Question: I am attempting to gather data from two separate sources: an AD Domain and an LDAP server.
Below is the code I am using:
'''
switch (dir)
{
case 0:
searchFilter = String.Format("(&(objectClass=user)(employeeID={0}))", lineData[34]);
attr = new string[] { "sn", "givenName", "l", "employeeid", "sAMAccountName" };
uid_ATTR = "sAMAccountName";
eid_ATTR = "EmployeeID";
dirName = "AD";
sr = new SearchRequest(adBaseDN, searchFilter, System.DirectoryServices.Protocols.SearchScope.Subtree, attr);
break;
case 1:
searchFilter = String.Format("(employeeNumber={0})", lineData[34]);
attr = new string[] { "sn", "givenName", "uid", "l", "employeeNumber" };
uid_ATTR = "uid";
eid_ATTR = "employeeNumber";
dirName = "LDAP";
sr = new SearchRequest(ldapBaseDN, searchFilter, System.DirectoryServices.Protocols.SearchScope.Subtree, attr);
break;
default:
WriteLog("Incorrect call to CompareDirectory(). Appropriate values are 0 or 1");
return;
}
try
{
if (dir == 0) { result = adConx.SendRequest(sr) as SearchResponse; }
else { result = ldapConx.SendRequest(sr) as SearchResponse; }
if (result != null)
{ .... etc.
'''
The LDAP search is very fast, returning results in just a few milliseconds. The AD search, however, is quite slow, taking between 5 and 11 seconds to return a result.
At this point, I'm not sure if this is an issue with my filter, or an issue with AD. A quick Wireshark trace is showing the following, looks like a timeout:

I am open to any suggestions at all.
Thanks in advance!
I decided to test this one step further by running the code directly on the Domain Controller using localhost:389 as the LDAP connection address. The code is still taking around 8-10 seconds to return a response. This may actually be an AD issue, and not a code issue.
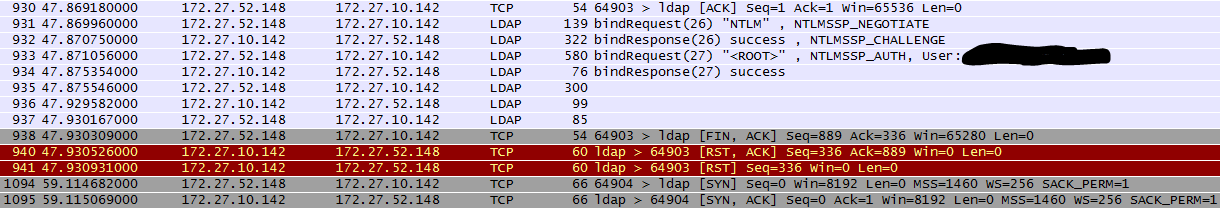
Answer: This ended up being related to a very poorly designed OU structure within Active Directory.